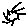
Label: sun